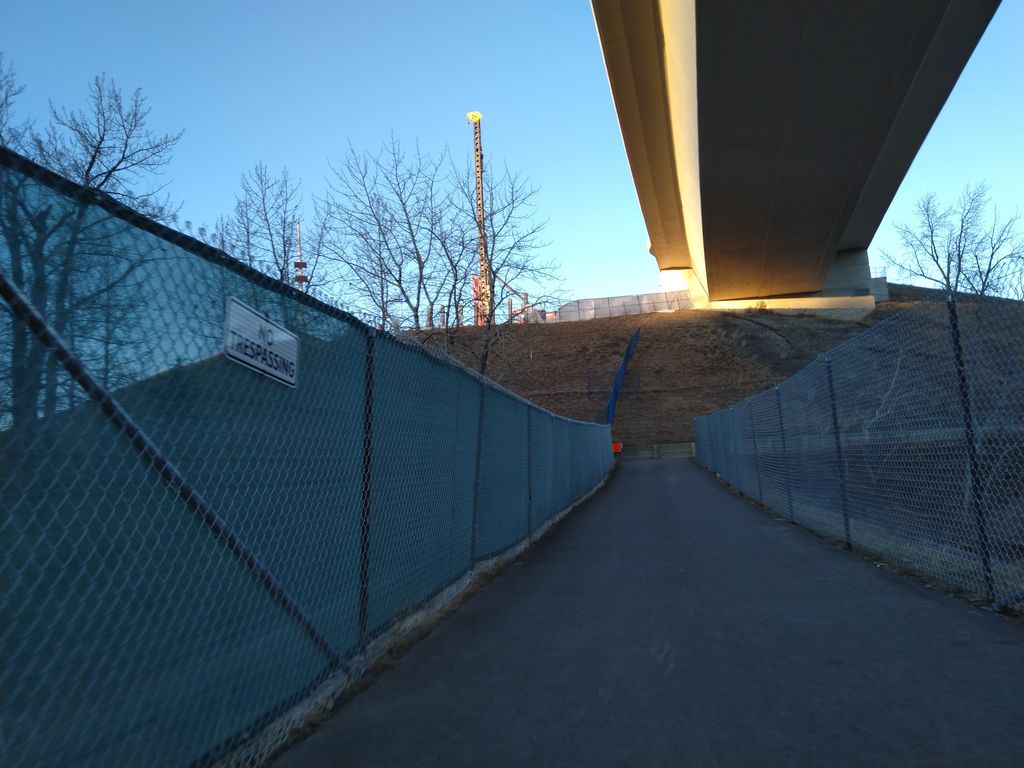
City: calgary